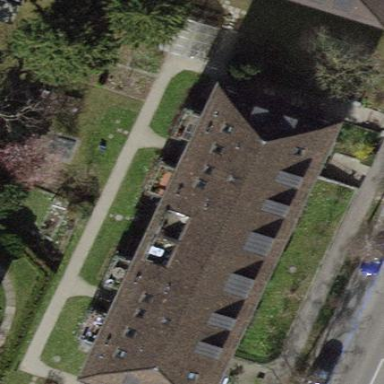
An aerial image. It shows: Apartment building with hipped roof.